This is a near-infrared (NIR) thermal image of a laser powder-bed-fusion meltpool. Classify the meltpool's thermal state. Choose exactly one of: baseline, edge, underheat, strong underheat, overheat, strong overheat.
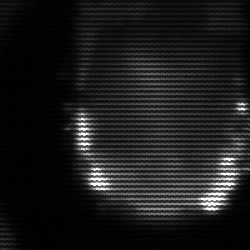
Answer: baseline